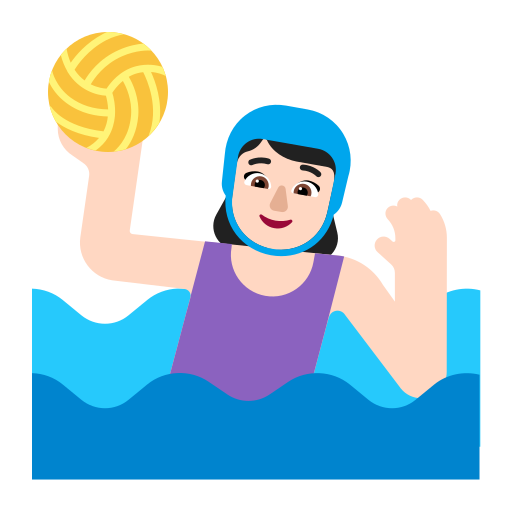
woman playing water polo flat light